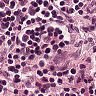
Metastatic tissue present: no